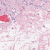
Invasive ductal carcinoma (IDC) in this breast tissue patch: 0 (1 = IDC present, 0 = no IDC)